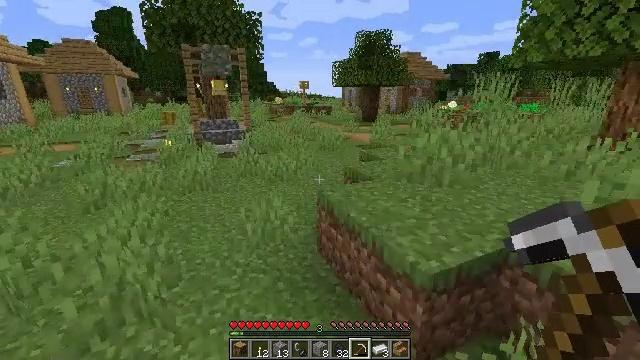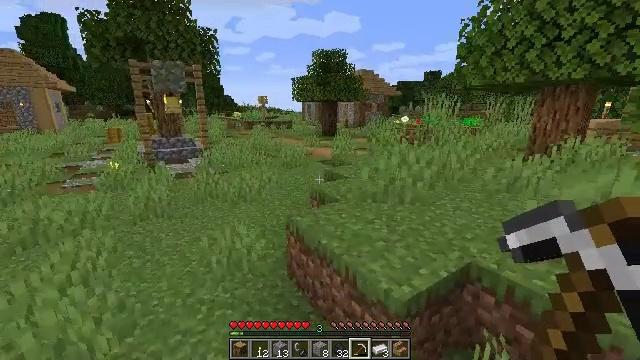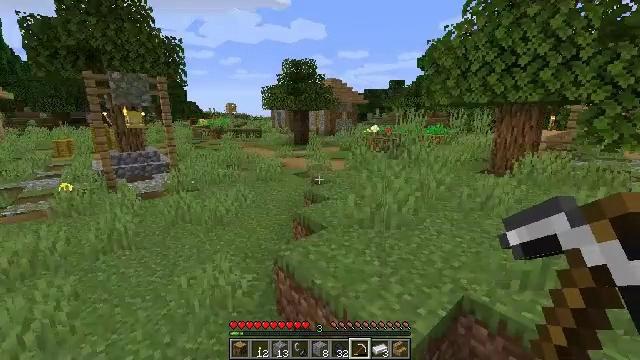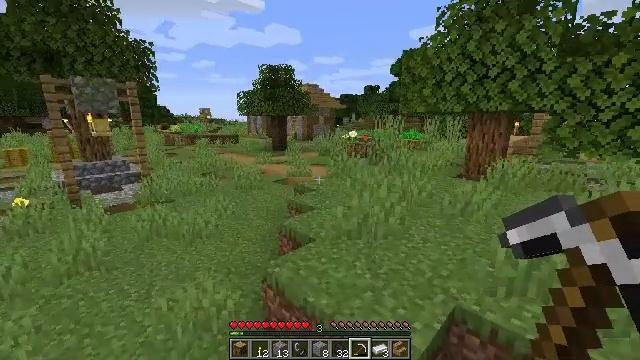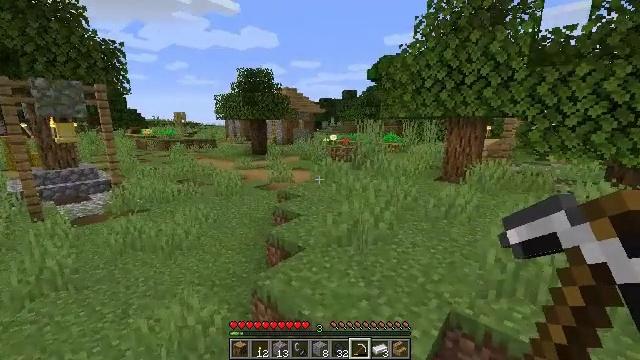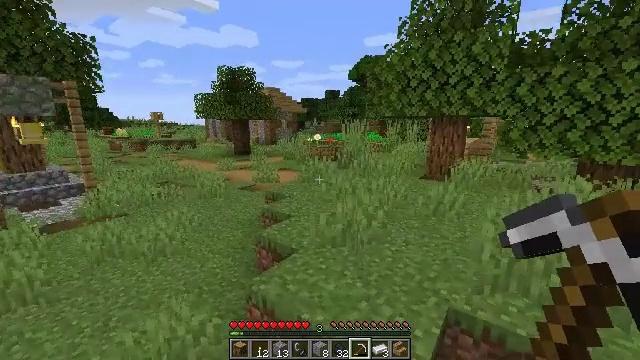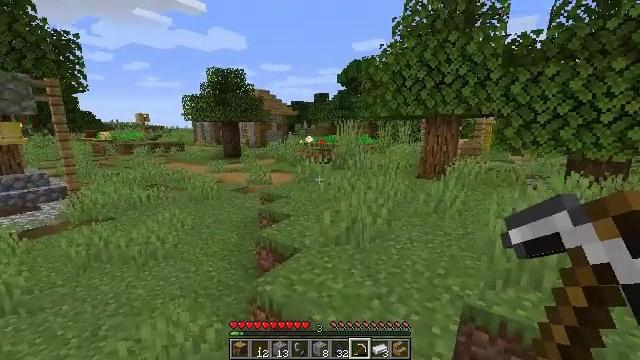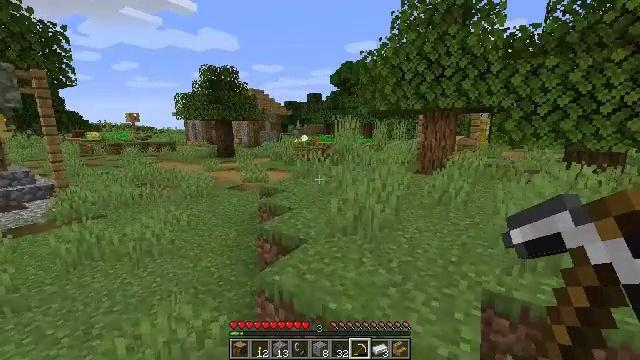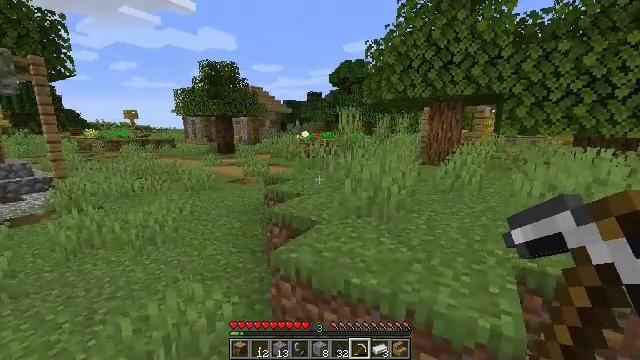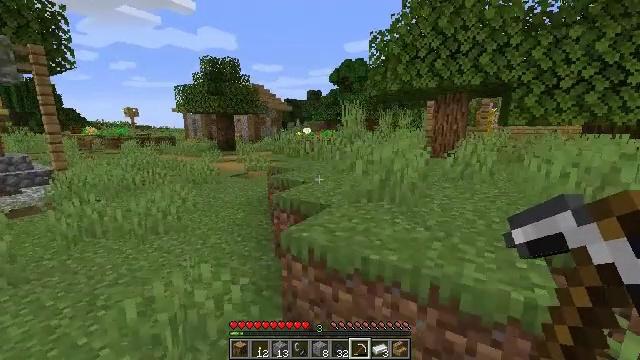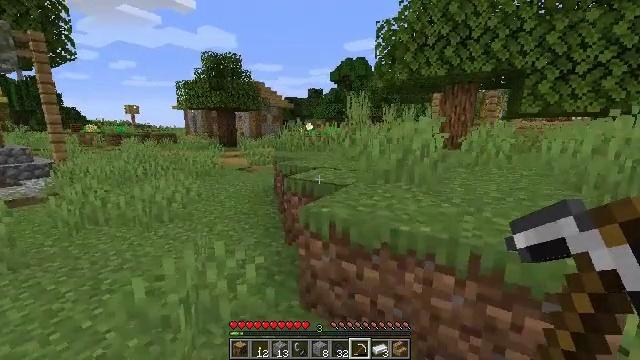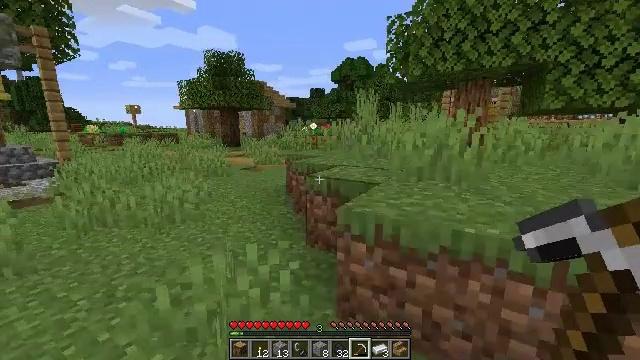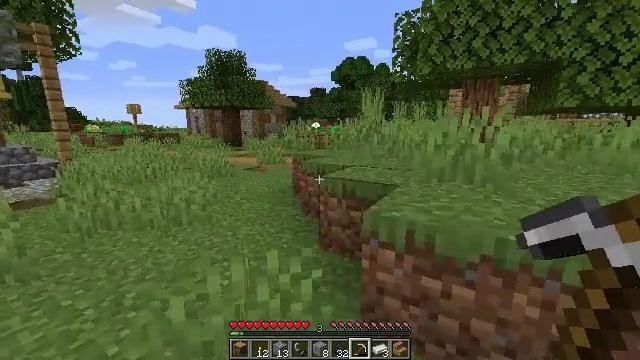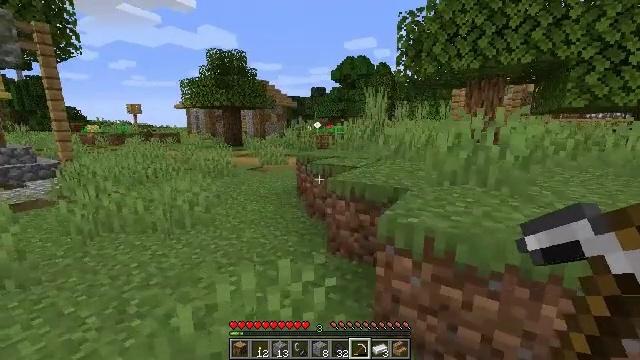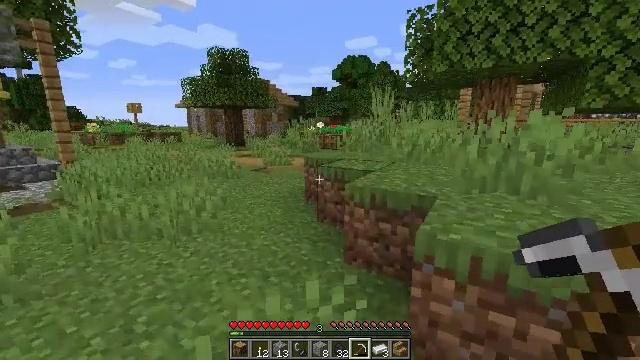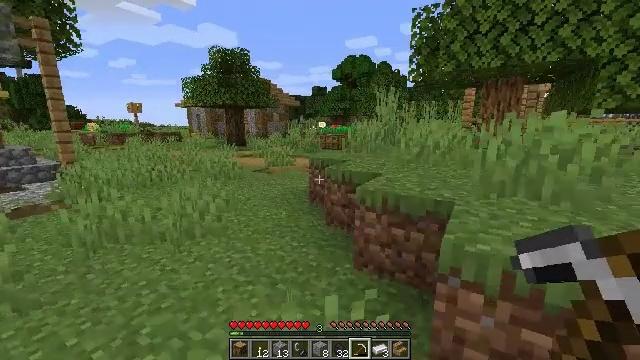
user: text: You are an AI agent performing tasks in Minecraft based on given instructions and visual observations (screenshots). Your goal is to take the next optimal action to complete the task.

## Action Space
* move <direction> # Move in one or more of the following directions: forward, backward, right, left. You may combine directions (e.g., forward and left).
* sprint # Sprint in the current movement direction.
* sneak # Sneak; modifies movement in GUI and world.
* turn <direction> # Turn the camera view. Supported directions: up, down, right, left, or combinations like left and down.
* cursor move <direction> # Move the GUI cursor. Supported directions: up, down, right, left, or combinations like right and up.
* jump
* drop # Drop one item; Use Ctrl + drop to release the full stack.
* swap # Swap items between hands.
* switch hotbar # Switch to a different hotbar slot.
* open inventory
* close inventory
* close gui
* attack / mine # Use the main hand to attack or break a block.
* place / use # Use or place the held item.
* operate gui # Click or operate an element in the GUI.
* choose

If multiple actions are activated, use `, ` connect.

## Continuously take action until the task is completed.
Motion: motion action
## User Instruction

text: Collect a hay block for crafting.
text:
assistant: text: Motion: move forward and move left, turn right and up, jump
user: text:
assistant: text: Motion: move forward and move left, turn right and up, jump
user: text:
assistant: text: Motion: move forward and move left, turn right, jump
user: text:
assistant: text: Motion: move forward and move left, turn right, jump
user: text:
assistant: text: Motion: move forward and move left, turn right, jump
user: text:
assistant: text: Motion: move forward and move left, turn right, jump
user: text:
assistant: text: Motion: move forward and move left, turn right, jump
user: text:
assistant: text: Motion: move forward and move left, jump
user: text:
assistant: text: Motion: move forward and move left
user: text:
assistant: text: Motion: move forward and move left
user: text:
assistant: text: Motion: move forward and move left
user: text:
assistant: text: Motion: move forward and move left
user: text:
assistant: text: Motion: move forward and move left
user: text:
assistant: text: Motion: move forward and move left
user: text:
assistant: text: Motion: move forward and move left
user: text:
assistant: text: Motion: move forward and move left
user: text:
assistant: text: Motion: move forward and move left
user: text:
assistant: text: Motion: move forward and move left
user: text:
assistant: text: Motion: move forward and move left
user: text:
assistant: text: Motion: move forward and move left
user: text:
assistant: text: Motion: move forward and move left
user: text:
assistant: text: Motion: move forward and move left
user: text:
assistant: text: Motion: move forward and move left
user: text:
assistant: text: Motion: move forward and move left
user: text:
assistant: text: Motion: move forward and move left
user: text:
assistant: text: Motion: move forward and move left
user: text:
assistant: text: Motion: move forward and move left
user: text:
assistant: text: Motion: move forward and move left
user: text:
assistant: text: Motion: move forward and move left
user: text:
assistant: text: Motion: move forward and move left, turn left